Aerial crown-view tile of a tropical tree (Barro Colorado Island, Panama), acquired 20250715:
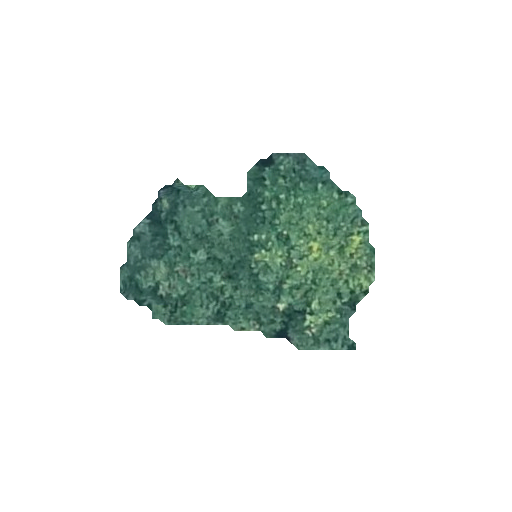
Species: Protium stevensonii
GBIF accepted scientific name: Tetragastris panamensis
Crown area: 51.794 m²